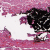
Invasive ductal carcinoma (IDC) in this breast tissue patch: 0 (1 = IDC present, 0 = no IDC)